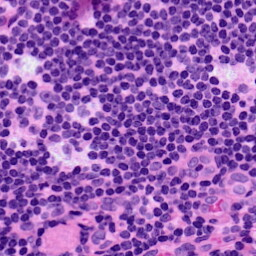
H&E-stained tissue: LymphNode